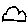
Label: cloud